Interaction volume radius: 10 \u00c5
Interaction volume height: 35 \u00c5
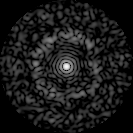
Disorder parameter: 0.8325